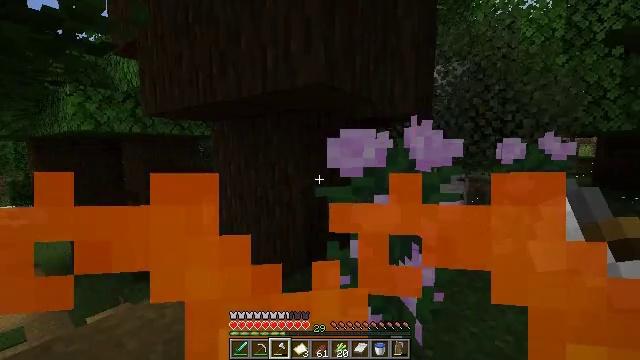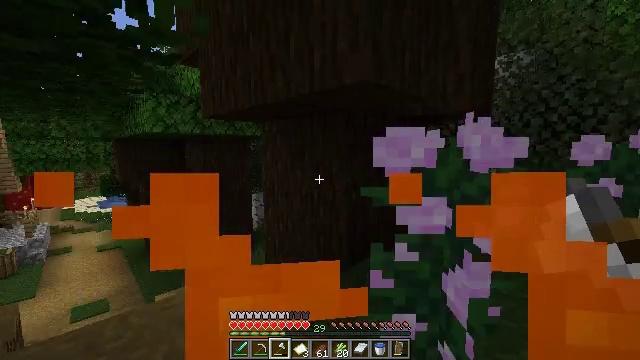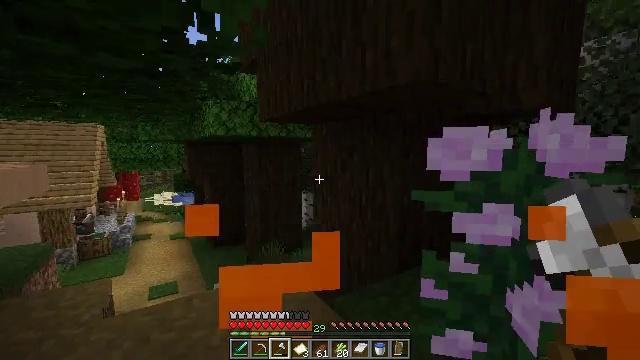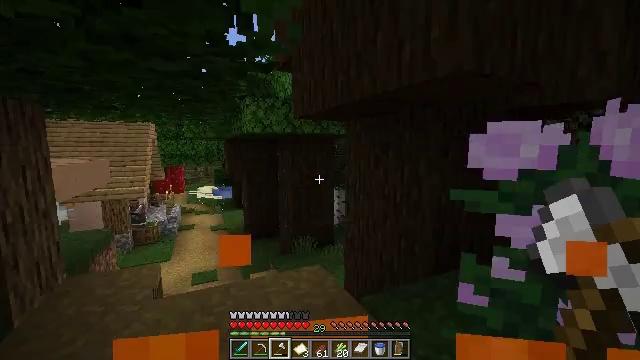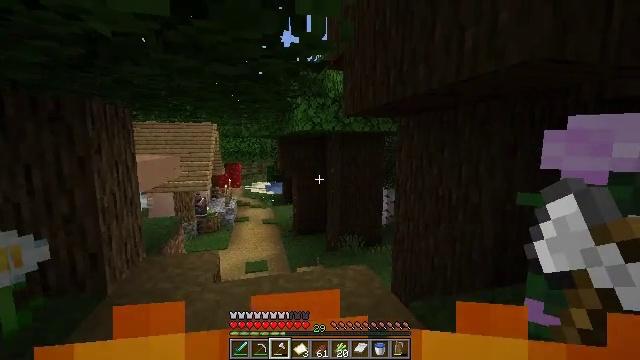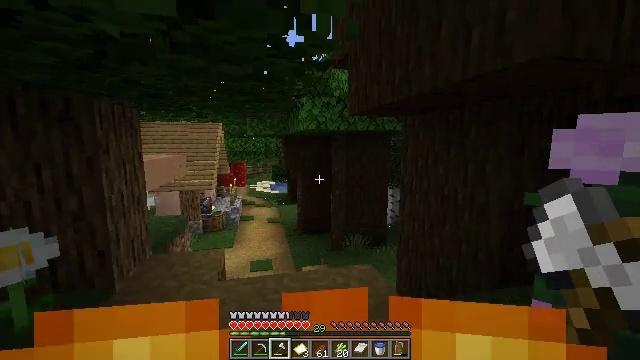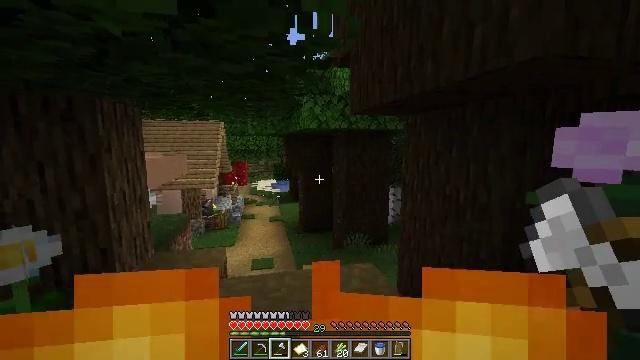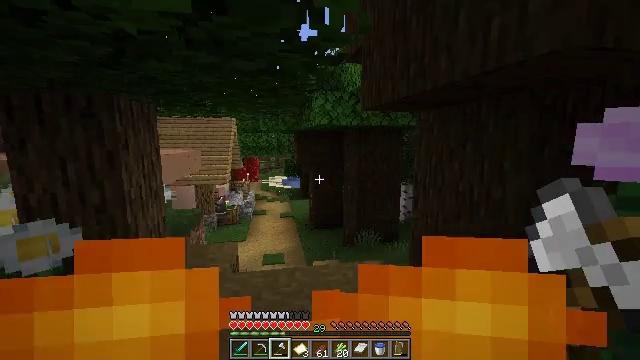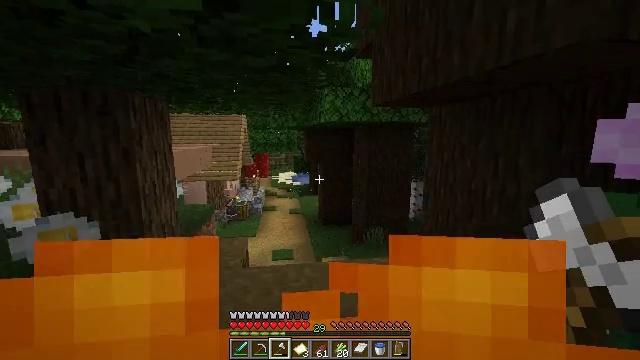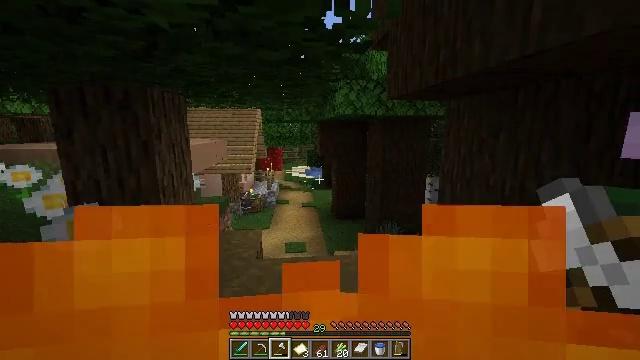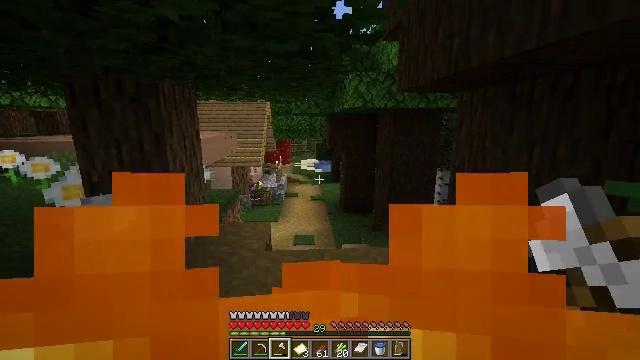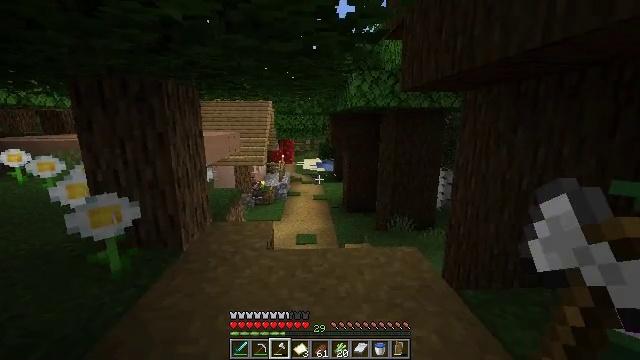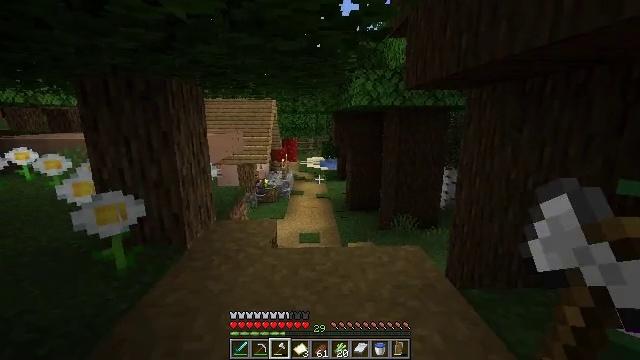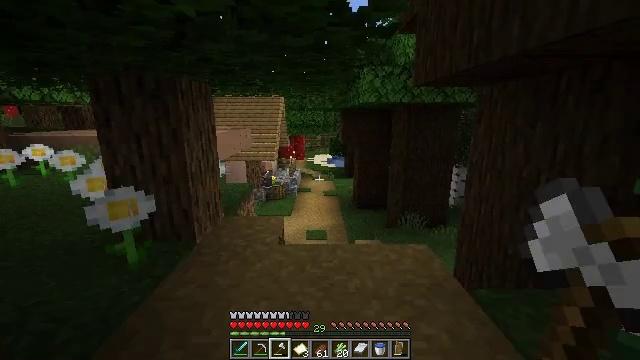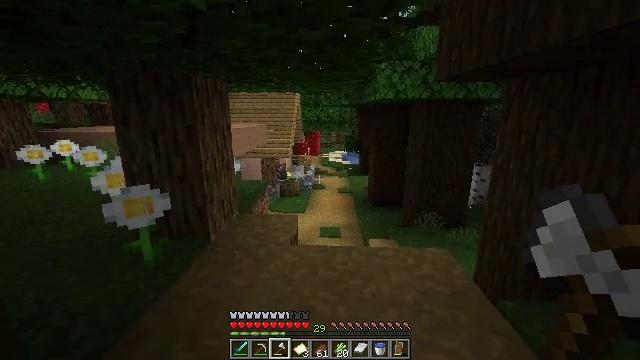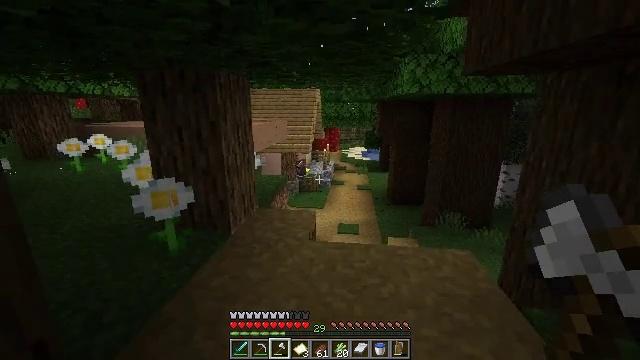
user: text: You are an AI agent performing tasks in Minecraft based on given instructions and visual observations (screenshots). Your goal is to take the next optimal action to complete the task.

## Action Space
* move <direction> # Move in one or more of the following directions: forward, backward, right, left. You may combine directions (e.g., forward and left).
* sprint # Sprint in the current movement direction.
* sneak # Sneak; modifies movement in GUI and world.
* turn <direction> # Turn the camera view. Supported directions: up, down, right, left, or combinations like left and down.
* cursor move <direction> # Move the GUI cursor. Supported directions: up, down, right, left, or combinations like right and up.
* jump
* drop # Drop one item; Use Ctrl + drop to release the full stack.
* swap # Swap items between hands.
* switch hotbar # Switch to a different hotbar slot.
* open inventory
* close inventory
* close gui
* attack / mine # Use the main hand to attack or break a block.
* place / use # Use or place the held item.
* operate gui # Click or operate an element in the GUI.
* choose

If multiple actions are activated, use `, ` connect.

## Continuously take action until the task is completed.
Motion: motion action
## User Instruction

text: Attack the stonecutter to pick it up.
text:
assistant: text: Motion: turn left
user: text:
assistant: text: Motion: turn left
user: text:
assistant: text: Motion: turn left
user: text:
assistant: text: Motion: turn left
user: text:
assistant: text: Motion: turn left
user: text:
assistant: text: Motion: no_op
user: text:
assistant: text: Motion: turn left
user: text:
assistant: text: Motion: turn left
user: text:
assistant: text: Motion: turn left and down
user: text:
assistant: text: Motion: turn left and down
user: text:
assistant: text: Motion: no_op
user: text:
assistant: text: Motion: no_op
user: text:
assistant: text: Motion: turn left
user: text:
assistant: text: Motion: move forward, turn left
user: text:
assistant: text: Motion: move forward, turn left
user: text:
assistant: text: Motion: move forward
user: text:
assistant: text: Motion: move forward
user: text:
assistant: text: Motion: move forward
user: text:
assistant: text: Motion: move forward
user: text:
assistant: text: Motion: move forward
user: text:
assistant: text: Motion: move forward
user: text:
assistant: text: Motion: move forward
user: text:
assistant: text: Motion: move forward
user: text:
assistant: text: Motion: move forward, turn right and down
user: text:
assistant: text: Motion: move forward, turn down
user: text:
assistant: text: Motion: move forward and move right, turn down
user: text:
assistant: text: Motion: move forward and move right, turn right and down
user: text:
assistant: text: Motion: move forward and move right, turn right and down
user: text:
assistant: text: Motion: move forward and move right, turn left and down
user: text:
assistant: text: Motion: move forward and move right, turn left and up